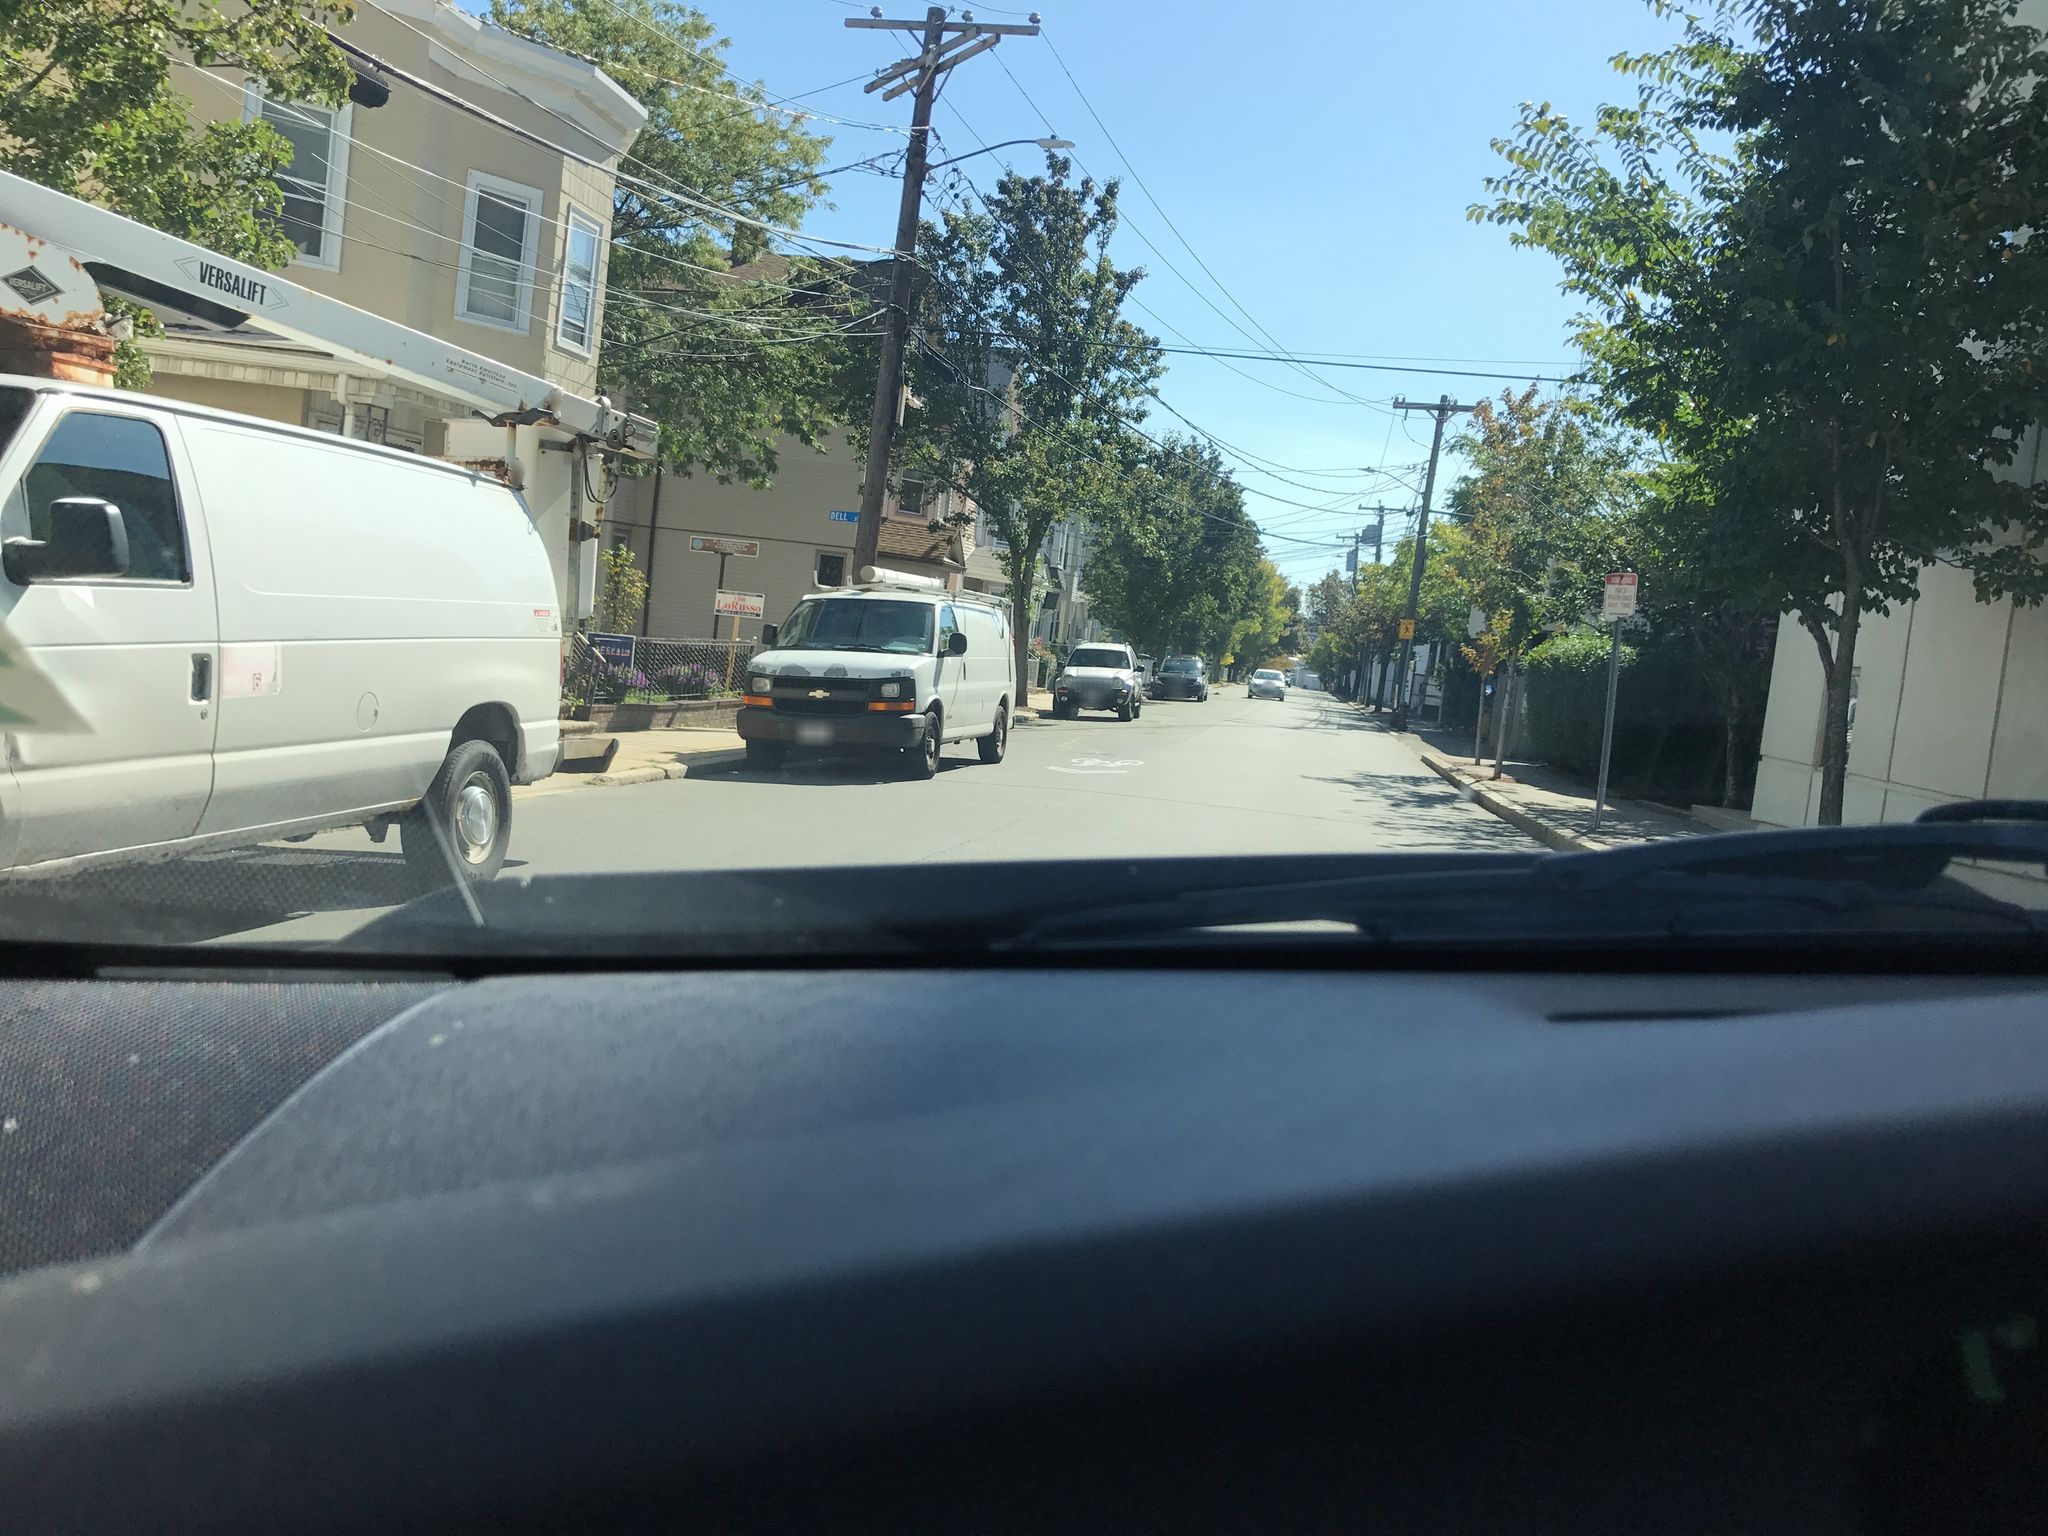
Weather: clear
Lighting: day
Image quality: good
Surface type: driving surface
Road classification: footway
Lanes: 2
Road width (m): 12.2
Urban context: urban centre
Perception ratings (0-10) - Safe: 3.84, Lively: 8.6, Beautiful: 2.25, Boring: 2.85, Depressing: 3.51, Wealthy: 6.3